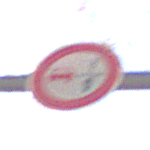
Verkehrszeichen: VerbotUeberholenEinspurigeFahrzeuge
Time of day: MorningAfternoon
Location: Outdoor (Nature)
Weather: Clear
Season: Winter
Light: Natural